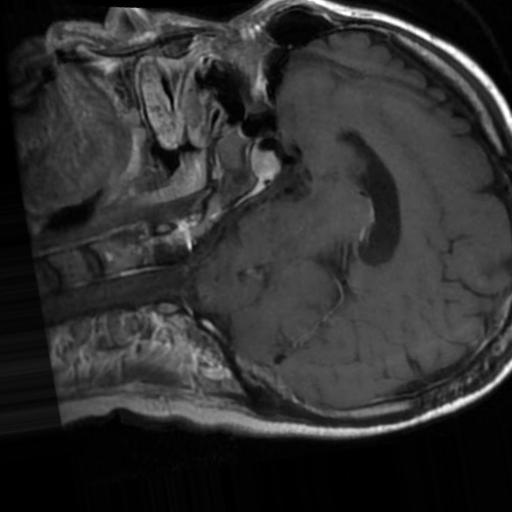
Label: brain_tumor